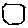
Label: hexagon